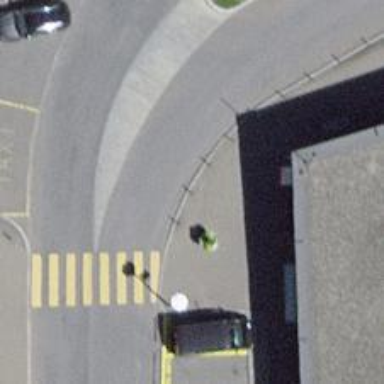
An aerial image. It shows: Bollard barrier.